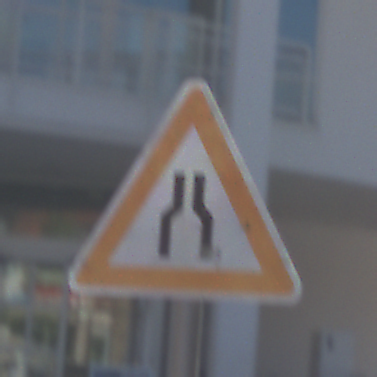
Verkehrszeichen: VerengteFahrbahn
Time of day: MorningAfternoon
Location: Outdoor (Urban)
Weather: Clear
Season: NotSpecified
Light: Natural